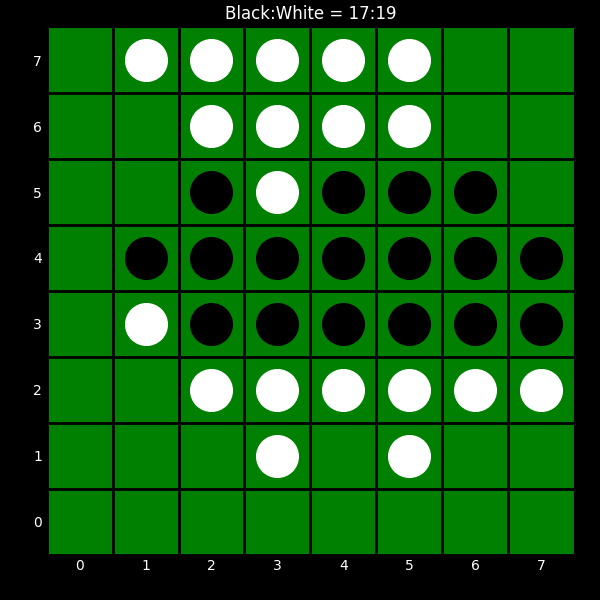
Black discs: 17
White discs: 19